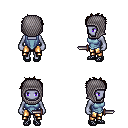
a pixel art fantasy rpg character, female body template, dark elf, purple skin, blue vest, gold greaves, brown bedhead hairstyle, chain hood, ghillies, dagger, four views (front, back, left, right), 2x2 character sprite sheet, small pixel art, hard edges, no anti-aliasing